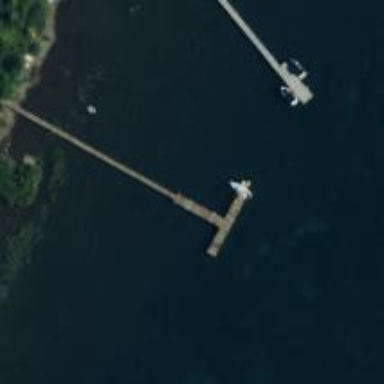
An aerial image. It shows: Man-made pier.